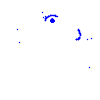
Particle: kaon